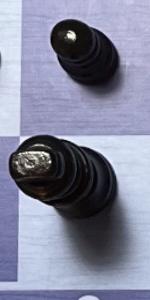
Label: King_Black